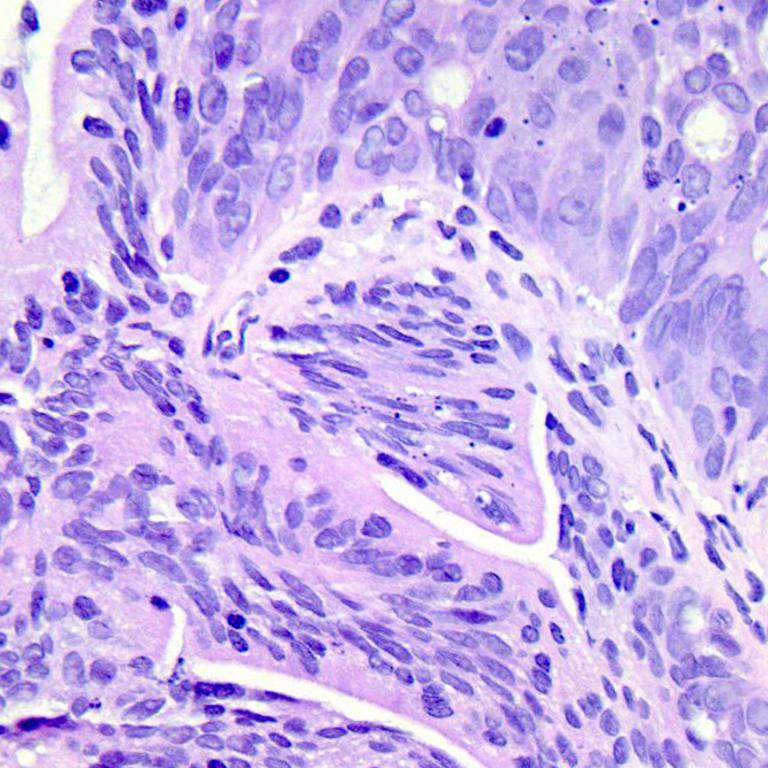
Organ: colon
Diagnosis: adenocarcinomas